Field crop: maize
Growth stage: 1
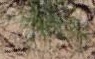
Species: salsola